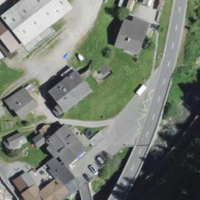
EUNIS habitat code: 55
Species observed at this site:
Corvus corone
Spinus spinus
Periparus ater